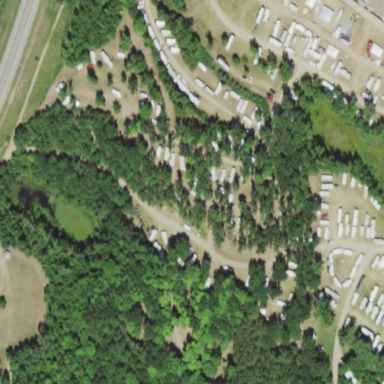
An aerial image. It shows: Campsite located in festival grounds.